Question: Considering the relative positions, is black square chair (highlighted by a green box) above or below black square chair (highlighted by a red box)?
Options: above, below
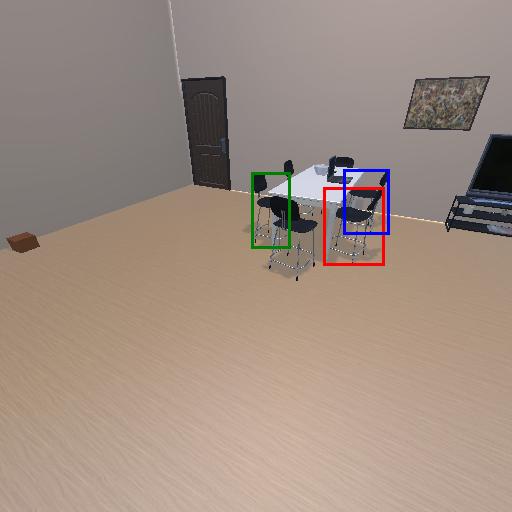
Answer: above